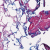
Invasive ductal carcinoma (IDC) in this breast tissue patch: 0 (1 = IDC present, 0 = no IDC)